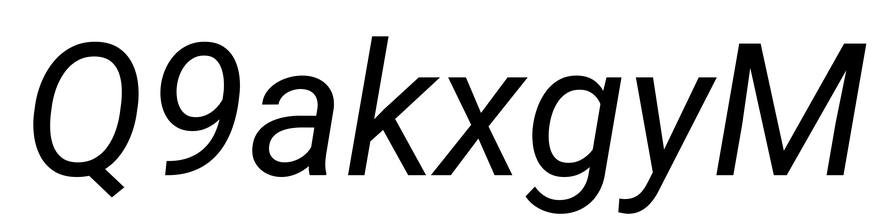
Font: Roboto-Italic_Italic